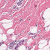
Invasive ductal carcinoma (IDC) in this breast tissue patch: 0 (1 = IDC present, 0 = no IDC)